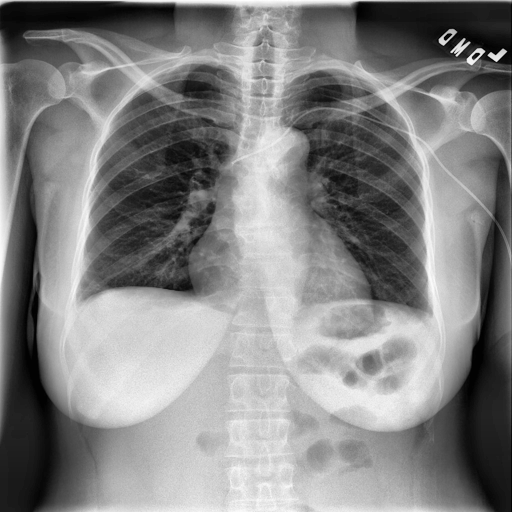
Finding: NORMAL